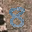
Label: 8